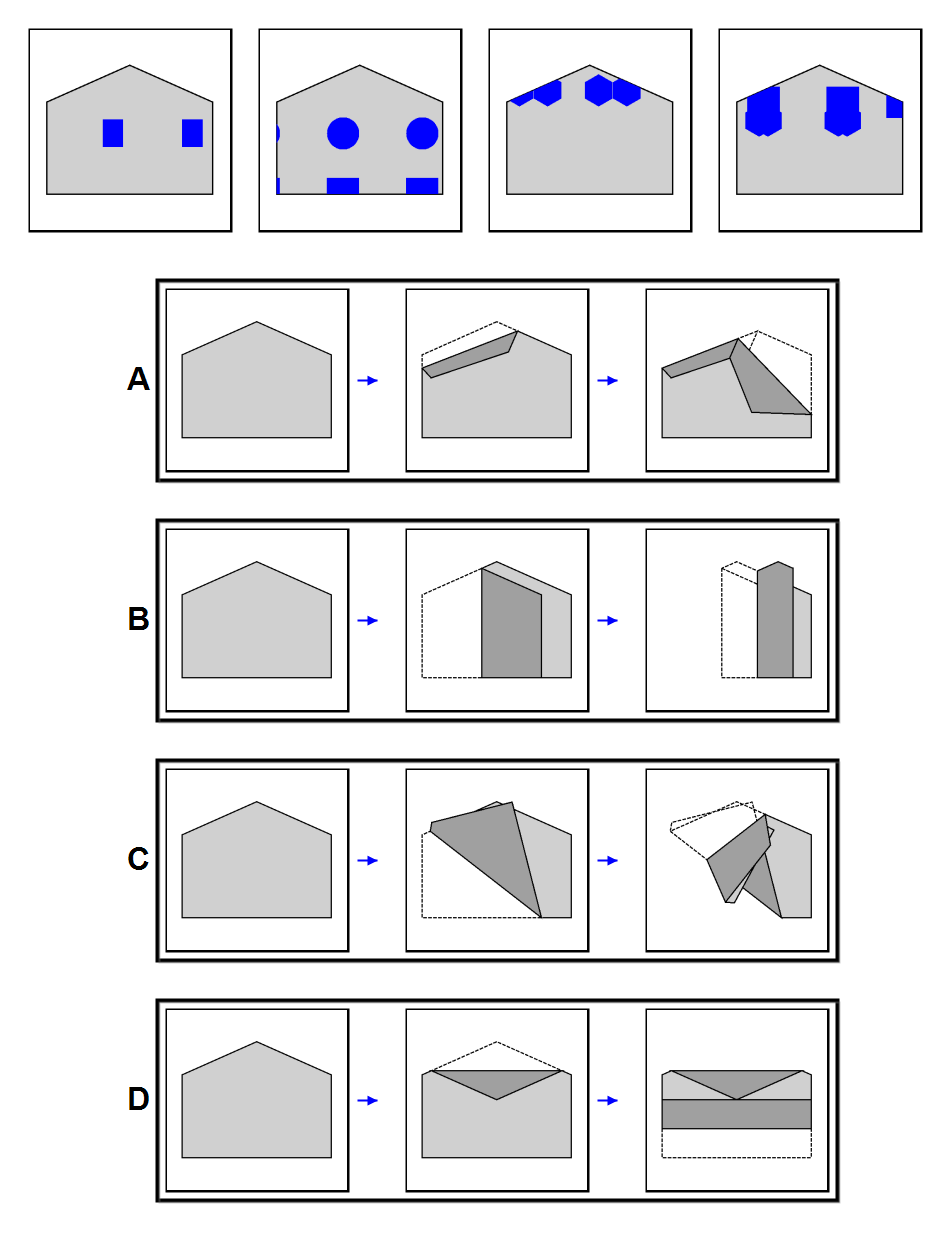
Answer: B